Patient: sex M, age 64
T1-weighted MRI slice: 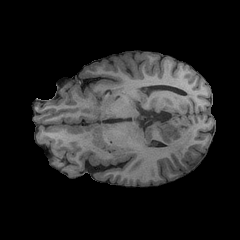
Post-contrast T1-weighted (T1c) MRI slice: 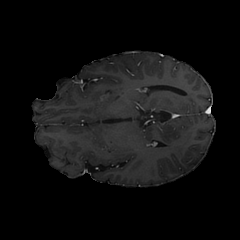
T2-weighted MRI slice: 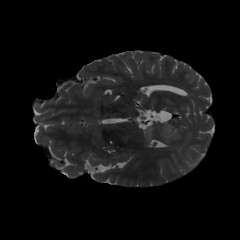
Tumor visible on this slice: yes
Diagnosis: Glioblastoma, IDH-wildtype
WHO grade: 4